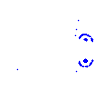
Particle: electron